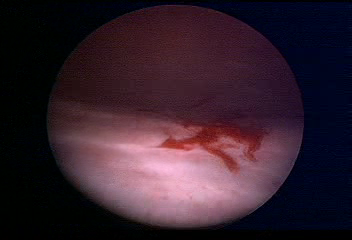
Modality: WLC
Class: Normal mucosa
Bladder cancer association: No